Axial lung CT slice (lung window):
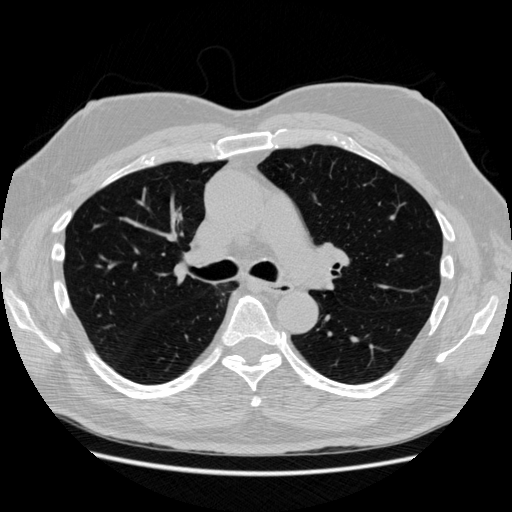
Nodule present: no